Field crop: maize
Growth stage: 2
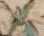
Species: atriplex